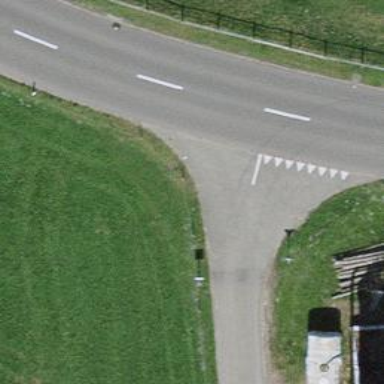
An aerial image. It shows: Road with "give way" sign.